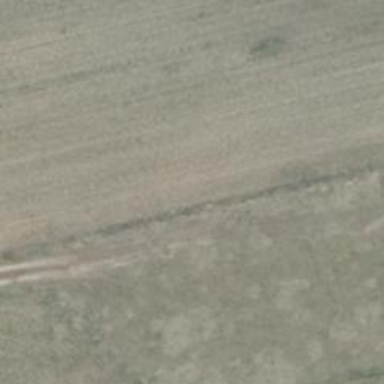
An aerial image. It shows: Compacted track road with grade3 tracktype.